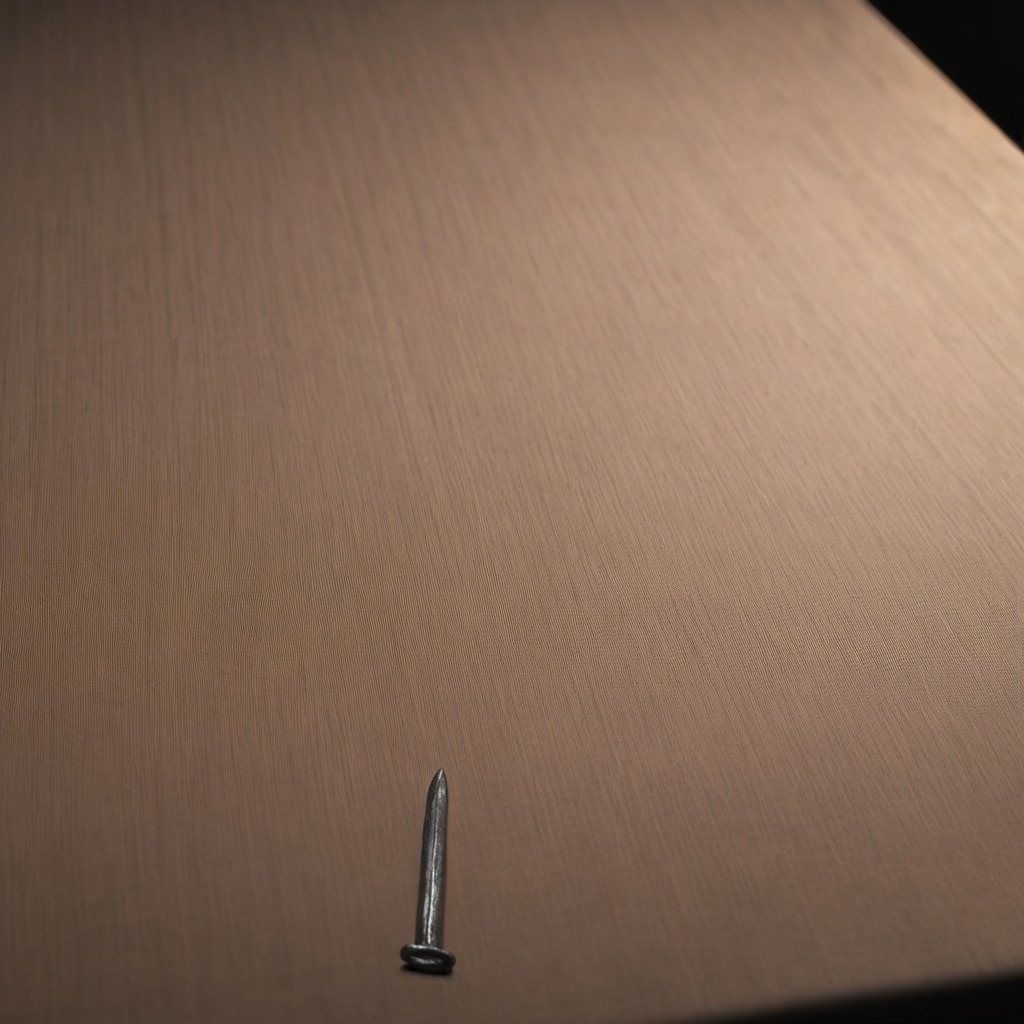
A nail is lying on the wooden table inside a workshop at night.